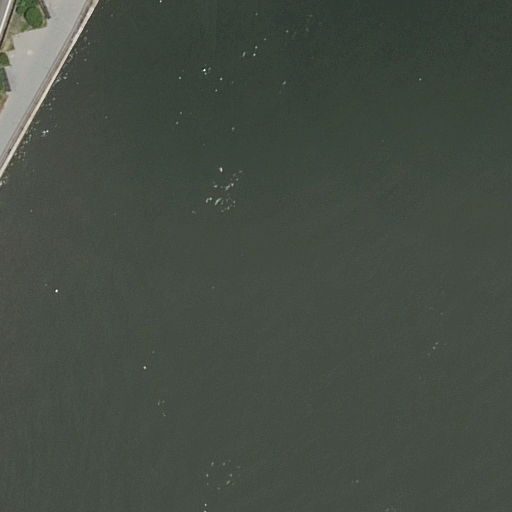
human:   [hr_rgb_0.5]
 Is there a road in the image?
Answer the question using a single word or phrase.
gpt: yes

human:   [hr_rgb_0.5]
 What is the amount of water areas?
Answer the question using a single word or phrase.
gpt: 1

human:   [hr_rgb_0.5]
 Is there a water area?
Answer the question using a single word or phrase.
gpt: yes

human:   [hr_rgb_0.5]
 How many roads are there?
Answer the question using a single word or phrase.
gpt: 1

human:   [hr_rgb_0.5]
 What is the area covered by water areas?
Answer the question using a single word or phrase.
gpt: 10265m2

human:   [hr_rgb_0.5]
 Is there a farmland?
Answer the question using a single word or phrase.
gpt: no

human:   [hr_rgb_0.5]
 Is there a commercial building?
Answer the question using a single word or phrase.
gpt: no

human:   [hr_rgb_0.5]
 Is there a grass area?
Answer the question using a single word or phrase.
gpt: no

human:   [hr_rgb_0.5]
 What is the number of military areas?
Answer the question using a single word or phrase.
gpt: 0

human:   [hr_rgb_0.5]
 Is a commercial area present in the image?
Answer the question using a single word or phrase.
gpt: no

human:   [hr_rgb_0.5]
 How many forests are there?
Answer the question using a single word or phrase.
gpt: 0

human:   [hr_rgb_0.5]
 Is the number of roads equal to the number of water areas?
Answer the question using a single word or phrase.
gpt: yes

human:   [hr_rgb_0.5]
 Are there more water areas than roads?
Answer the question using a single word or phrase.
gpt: no

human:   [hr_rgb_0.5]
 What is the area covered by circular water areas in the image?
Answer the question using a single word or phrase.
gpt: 0m2

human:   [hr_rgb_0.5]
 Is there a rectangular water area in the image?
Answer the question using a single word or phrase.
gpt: yes

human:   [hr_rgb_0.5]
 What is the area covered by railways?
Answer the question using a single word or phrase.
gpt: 0m2

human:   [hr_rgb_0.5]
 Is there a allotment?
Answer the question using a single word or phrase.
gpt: no

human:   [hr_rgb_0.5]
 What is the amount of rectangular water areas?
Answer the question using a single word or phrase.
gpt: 1

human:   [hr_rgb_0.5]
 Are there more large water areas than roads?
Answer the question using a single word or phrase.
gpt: no

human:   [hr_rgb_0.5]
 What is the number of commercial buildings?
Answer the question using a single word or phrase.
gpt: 0

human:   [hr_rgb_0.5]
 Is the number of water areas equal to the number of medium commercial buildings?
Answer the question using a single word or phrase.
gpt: no

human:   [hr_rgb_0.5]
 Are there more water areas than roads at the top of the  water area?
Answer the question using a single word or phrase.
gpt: no

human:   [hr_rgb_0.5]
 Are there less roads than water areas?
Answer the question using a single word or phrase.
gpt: no

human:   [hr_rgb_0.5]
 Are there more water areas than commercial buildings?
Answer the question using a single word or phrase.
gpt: yes

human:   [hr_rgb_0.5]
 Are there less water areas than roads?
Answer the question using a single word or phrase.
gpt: no

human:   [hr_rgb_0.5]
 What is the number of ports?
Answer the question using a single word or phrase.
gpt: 0

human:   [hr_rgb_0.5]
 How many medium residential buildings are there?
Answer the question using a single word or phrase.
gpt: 0

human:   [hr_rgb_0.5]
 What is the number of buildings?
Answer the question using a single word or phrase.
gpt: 0

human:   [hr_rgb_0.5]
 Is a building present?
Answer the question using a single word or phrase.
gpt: no

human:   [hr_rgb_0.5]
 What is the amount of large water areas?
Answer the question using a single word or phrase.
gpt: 1

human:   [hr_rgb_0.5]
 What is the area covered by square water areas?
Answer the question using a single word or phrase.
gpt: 0m2

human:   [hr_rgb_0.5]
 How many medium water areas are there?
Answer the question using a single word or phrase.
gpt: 0

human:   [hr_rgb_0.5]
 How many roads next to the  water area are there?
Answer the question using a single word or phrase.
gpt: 1

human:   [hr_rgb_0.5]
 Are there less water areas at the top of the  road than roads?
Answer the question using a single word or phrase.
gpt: yes

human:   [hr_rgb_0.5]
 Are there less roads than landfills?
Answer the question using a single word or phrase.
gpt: no

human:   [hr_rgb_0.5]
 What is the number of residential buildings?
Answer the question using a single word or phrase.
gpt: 0

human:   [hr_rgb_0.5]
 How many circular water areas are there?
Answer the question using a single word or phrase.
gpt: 0

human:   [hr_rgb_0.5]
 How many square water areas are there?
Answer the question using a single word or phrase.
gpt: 0

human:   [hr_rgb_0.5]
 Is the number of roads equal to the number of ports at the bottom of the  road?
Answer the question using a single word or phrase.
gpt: no

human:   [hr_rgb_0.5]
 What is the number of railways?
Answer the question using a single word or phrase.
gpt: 0

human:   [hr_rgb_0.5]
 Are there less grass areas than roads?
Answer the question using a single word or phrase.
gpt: yes

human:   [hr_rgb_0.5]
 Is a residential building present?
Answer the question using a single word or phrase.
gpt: no

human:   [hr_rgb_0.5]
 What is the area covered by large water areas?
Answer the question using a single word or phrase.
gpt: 10265m2

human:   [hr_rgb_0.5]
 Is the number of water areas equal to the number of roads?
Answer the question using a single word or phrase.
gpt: yes

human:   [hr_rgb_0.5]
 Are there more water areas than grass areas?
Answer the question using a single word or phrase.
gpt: yes

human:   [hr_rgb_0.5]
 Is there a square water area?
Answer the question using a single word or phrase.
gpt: no

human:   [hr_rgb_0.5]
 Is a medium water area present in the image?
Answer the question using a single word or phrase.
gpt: no

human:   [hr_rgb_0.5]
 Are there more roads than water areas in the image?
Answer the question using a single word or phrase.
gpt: no

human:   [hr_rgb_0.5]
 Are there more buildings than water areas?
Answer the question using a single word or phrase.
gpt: no

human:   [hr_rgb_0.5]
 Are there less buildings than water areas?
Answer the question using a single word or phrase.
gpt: yes

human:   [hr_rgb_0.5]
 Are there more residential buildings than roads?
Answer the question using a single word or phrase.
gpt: no

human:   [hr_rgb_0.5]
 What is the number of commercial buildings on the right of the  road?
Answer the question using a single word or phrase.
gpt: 0

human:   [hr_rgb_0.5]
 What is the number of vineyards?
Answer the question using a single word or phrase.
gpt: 0

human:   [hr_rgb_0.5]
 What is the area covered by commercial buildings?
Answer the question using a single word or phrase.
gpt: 0m2

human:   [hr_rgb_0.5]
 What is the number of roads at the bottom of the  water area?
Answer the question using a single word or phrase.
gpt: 0

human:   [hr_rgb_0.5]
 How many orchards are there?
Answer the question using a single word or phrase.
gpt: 0

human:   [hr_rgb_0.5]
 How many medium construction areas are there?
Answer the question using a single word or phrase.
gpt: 0

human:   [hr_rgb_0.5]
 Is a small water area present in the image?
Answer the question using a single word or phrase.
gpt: no

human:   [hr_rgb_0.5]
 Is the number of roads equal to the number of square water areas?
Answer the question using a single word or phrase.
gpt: no

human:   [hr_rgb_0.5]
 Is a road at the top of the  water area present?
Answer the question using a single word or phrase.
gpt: yes

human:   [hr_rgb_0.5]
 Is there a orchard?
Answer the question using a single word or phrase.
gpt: no

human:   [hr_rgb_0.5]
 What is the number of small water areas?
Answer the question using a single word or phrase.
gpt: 0

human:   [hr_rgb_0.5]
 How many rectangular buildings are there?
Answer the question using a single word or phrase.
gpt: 0

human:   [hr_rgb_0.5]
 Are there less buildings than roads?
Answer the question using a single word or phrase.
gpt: yes